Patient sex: F
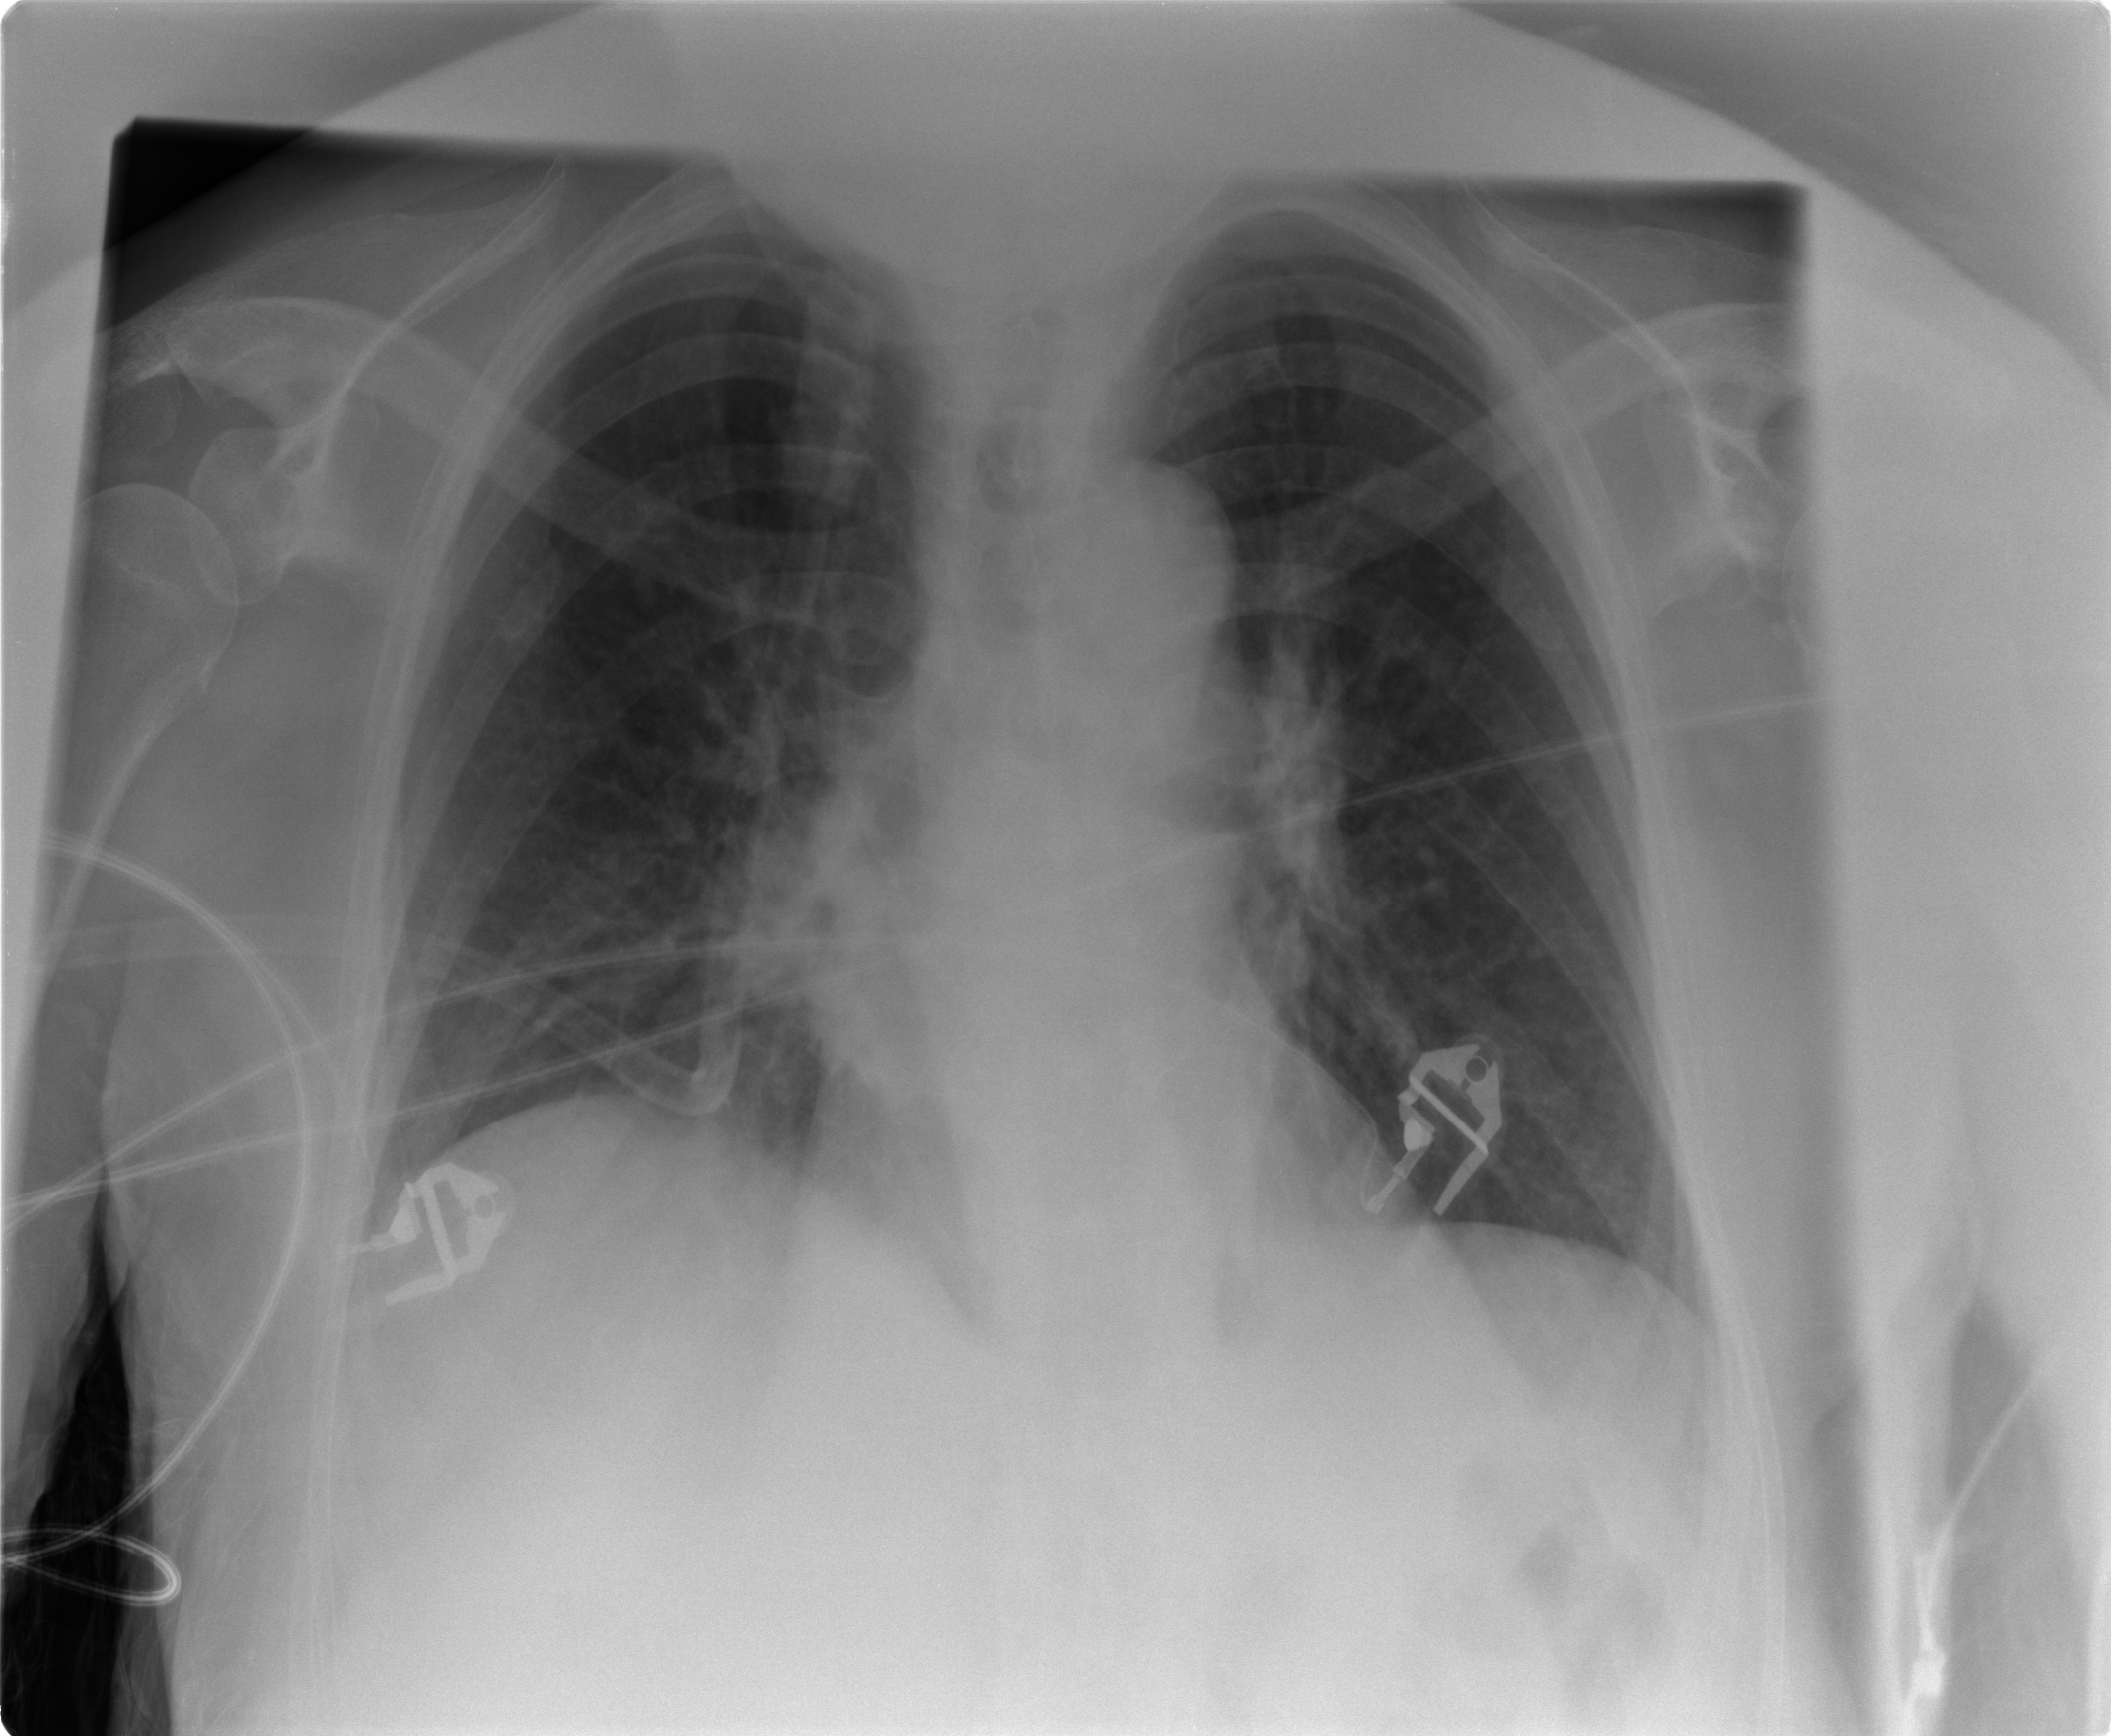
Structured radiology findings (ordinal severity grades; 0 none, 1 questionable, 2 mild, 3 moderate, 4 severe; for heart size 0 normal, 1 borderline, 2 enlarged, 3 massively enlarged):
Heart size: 0
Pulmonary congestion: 2
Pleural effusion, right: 0
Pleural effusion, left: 0
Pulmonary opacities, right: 0
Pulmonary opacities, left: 0
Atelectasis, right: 0
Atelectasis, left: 0